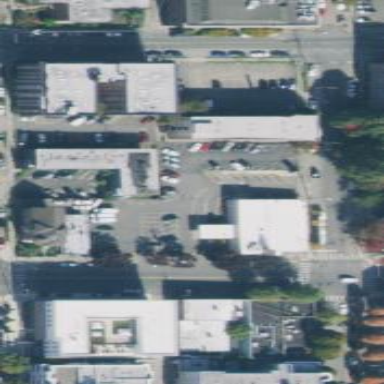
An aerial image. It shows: Parking area with surface.